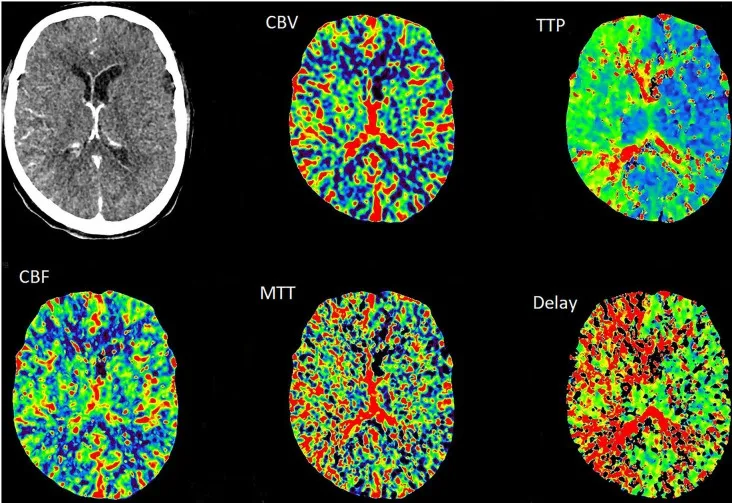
The TTP and MTT in the right cerebral hemisphere were slightly prolonged, whereas the CBF and CBV were normal.
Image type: radiology (ct)